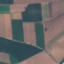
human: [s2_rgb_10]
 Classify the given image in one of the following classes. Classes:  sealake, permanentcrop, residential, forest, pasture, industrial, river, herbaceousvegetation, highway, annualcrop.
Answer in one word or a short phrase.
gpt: AnnualCrop